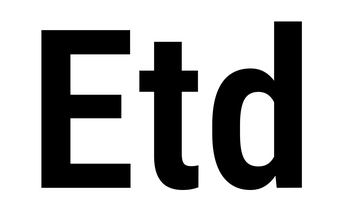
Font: Roboto_Condensed_SemiBold